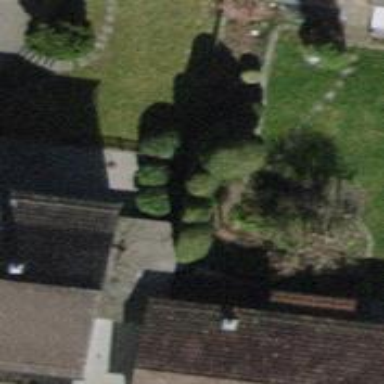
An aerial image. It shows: Shrub in its natural environment.